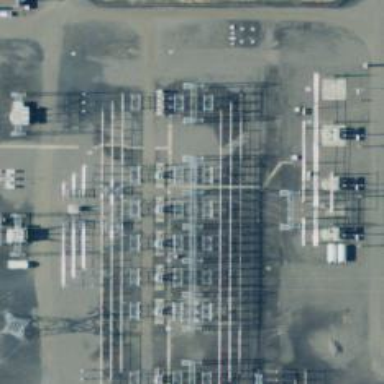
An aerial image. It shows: Outdoor power switch.